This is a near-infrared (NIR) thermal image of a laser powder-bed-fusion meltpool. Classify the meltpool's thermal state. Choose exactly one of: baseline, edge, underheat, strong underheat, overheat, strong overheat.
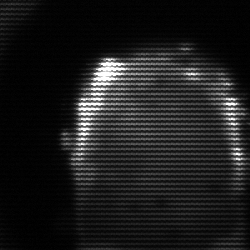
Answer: baseline